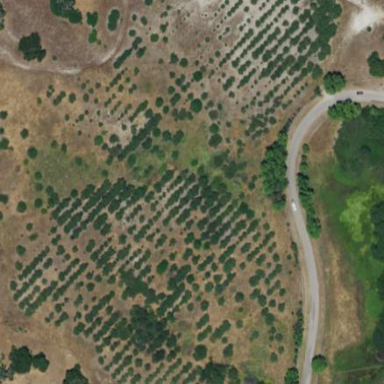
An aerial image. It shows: Orchard.